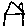
Label: house